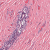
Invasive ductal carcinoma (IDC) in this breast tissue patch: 0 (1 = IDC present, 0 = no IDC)